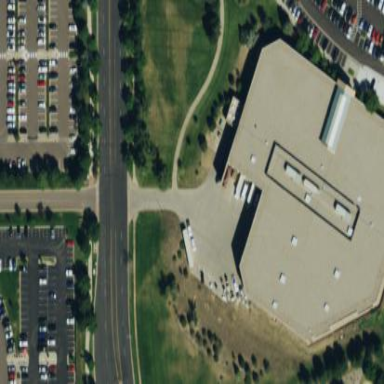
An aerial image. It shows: Building.